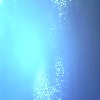
Label: water